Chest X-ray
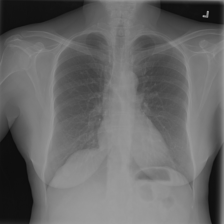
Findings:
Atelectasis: negative
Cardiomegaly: negative
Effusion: negative
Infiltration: negative
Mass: negative
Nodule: negative
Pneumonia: negative
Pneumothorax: negative
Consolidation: negative
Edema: negative
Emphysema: negative
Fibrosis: negative
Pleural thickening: negative
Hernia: negative